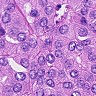
Metastatic tissue present: yes